Field crop: maize
Growth stage: 2
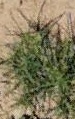
Species: salsola